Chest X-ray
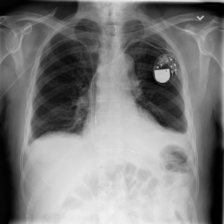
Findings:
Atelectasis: negative
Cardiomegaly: negative
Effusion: negative
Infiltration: positive
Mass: negative
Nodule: negative
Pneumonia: negative
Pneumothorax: negative
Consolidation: negative
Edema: negative
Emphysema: negative
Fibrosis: negative
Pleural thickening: negative
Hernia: negative